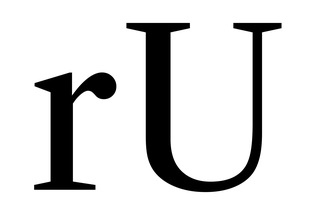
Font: LibreCaslonText_Regular